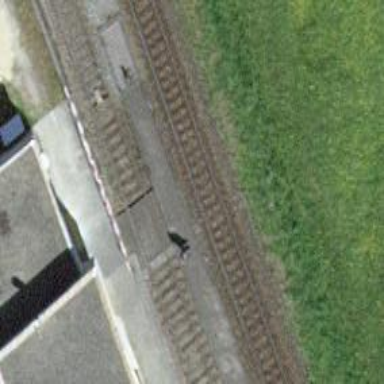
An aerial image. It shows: Rail siding with electrified tracks using contact line.